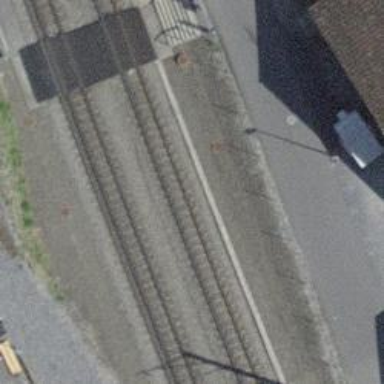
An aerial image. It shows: Narrow gauge railway with electrified contact lines.